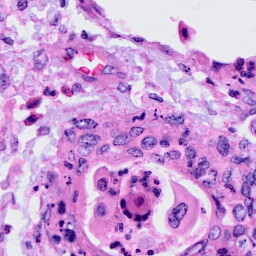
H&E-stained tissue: Cervix